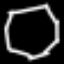
Label: octagon